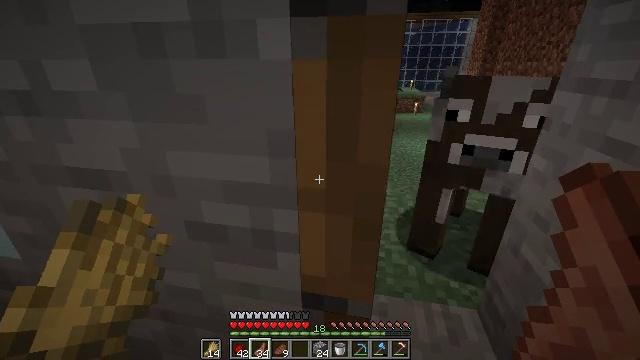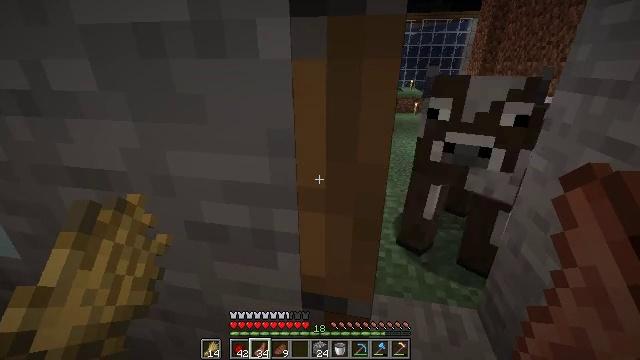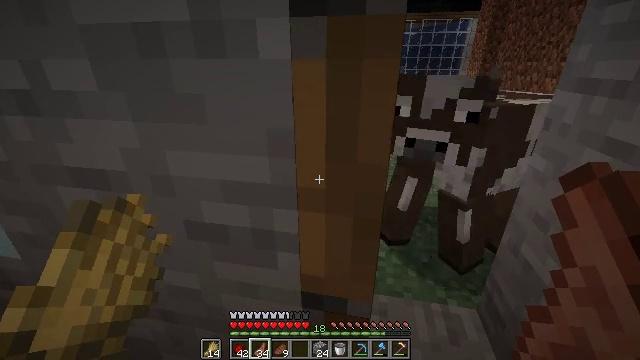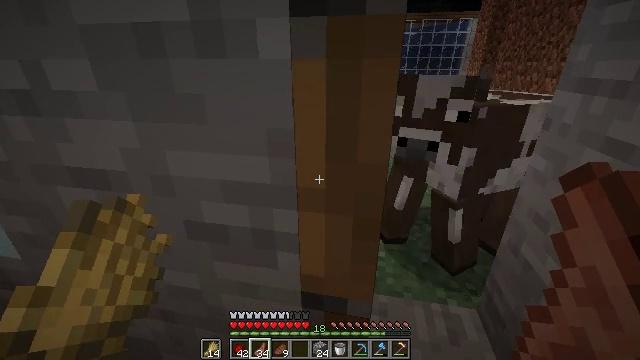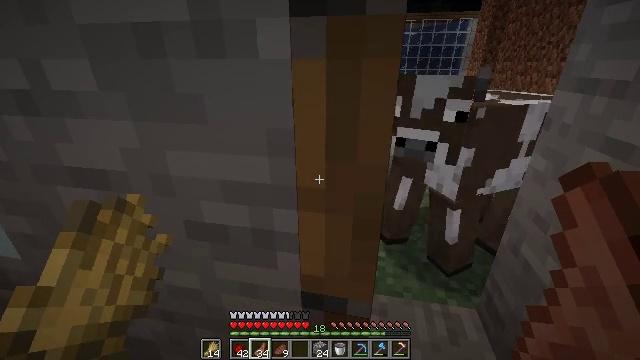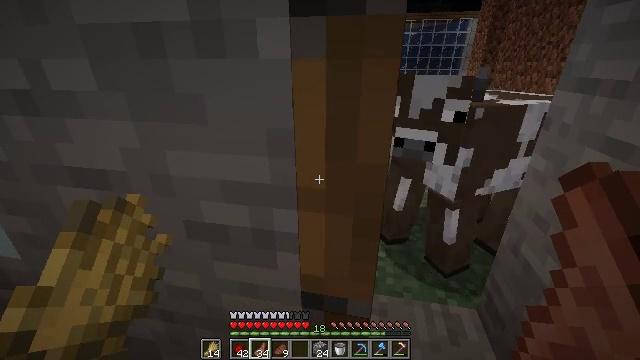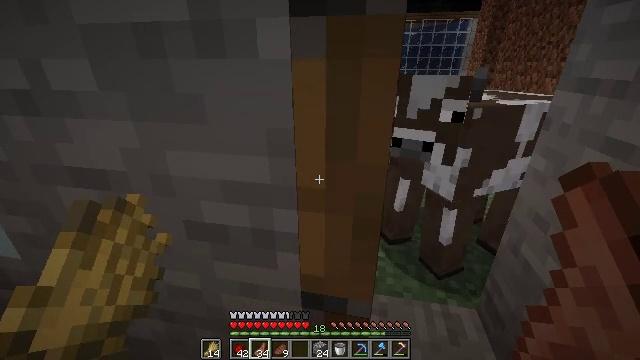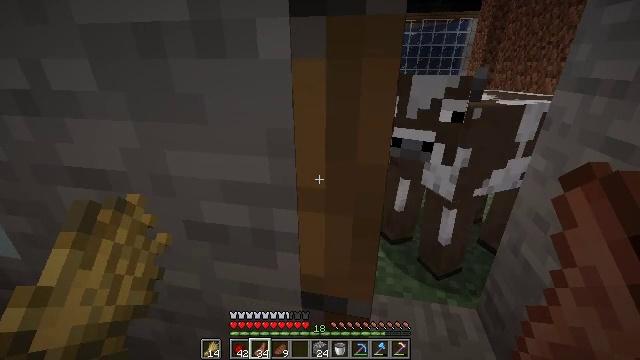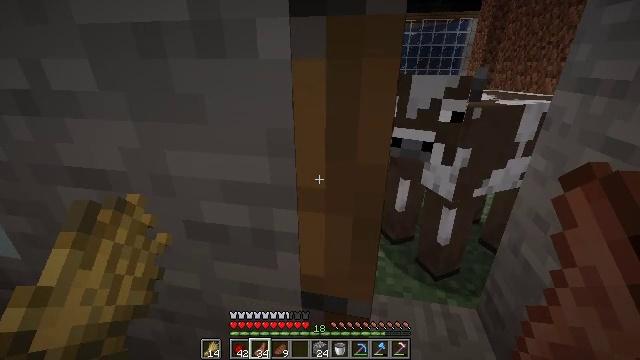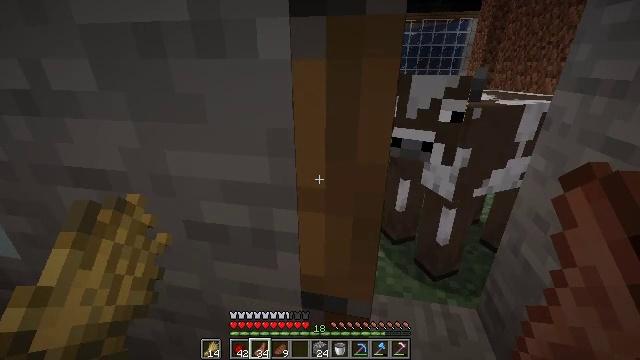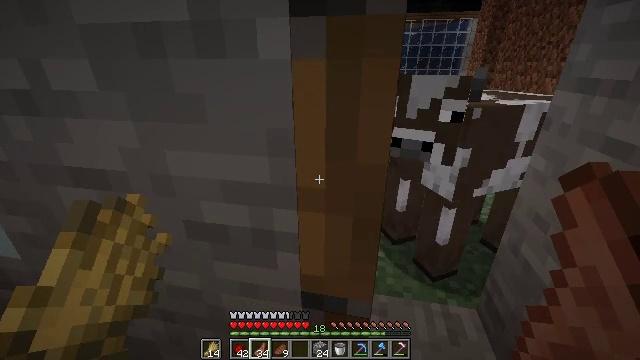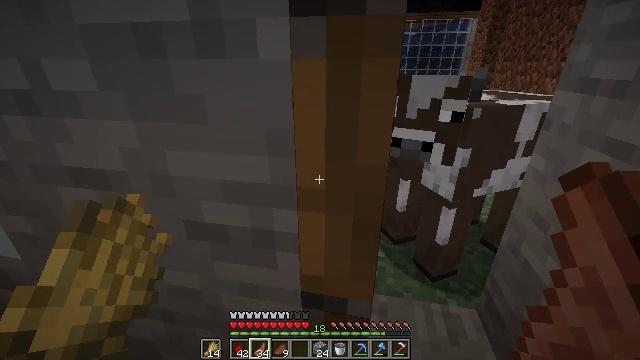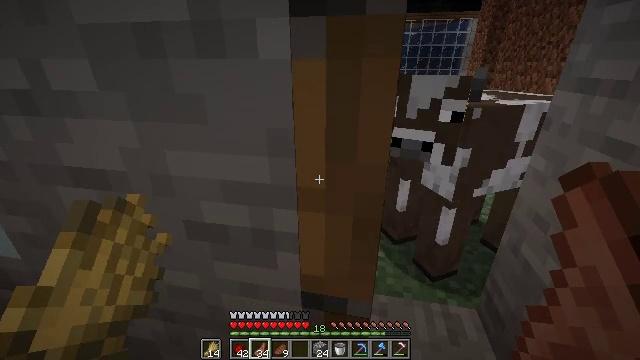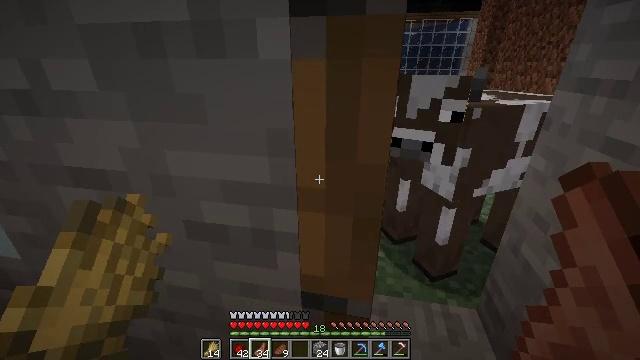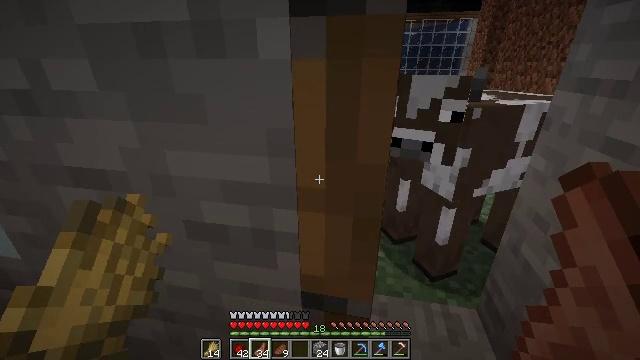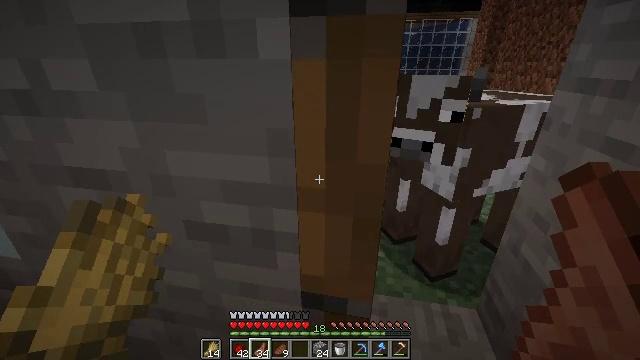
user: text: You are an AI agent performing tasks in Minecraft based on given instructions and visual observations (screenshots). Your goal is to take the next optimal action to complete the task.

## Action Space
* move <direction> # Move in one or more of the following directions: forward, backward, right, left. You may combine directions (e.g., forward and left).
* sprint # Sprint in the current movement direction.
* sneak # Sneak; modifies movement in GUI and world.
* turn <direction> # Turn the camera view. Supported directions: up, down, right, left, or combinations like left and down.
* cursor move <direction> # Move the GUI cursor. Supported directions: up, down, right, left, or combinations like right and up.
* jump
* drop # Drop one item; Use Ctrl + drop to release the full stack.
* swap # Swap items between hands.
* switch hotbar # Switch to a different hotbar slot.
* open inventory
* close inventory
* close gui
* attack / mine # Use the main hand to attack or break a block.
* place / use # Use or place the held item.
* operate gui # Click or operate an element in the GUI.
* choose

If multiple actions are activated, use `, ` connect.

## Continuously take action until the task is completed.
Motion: motion action
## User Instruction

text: Combine spruce planks and sticks to craft a spruce fence.
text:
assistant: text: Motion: no_op
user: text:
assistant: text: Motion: no_op
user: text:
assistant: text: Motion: no_op
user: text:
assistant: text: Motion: no_op
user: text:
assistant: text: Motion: no_op
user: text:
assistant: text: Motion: no_op
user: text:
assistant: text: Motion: no_op
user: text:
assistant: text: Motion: no_op
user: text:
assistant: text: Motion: no_op
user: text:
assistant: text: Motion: no_op
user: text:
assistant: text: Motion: no_op
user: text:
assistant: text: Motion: no_op
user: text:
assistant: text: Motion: no_op
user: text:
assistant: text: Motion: no_op
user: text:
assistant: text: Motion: no_op
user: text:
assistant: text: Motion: no_op
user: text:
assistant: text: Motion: no_op
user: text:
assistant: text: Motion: turn right
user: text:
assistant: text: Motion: turn right
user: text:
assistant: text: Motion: turn right and down
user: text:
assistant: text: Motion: move back, turn right
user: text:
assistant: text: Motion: move back
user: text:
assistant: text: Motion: move back
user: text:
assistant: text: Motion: move back
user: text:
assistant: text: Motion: move back
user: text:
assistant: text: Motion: move back
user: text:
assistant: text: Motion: move back
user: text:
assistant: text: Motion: move back
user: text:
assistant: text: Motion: move back and move right, turn up
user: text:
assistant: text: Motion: move back and move right, turn up